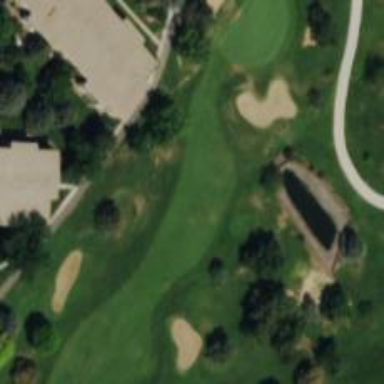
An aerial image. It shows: Golf hole.